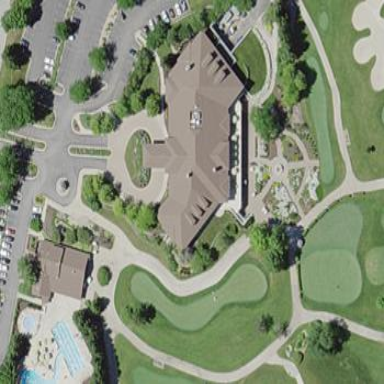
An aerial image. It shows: Clubhouse building for golf.